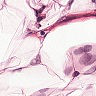
Metastatic tissue present: no